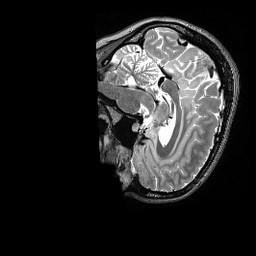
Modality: T2w
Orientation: sagittal
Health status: healthy
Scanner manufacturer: siemens
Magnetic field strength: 3 T
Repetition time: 3.2 s
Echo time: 0.565 s